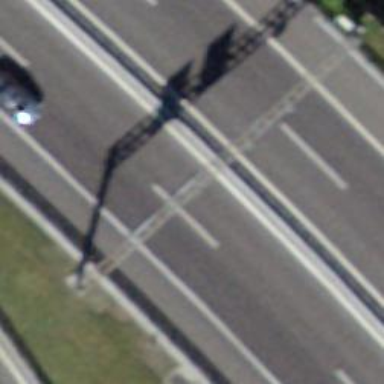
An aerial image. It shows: Gantry displaying traffic sign.